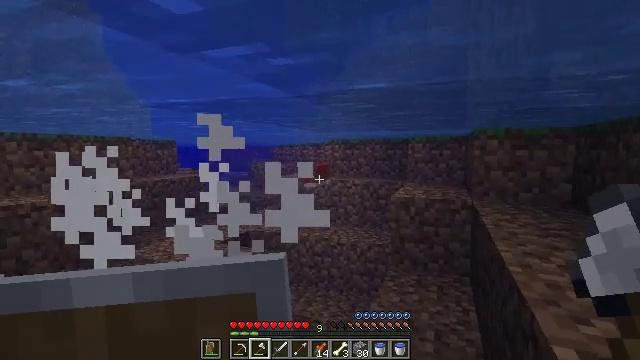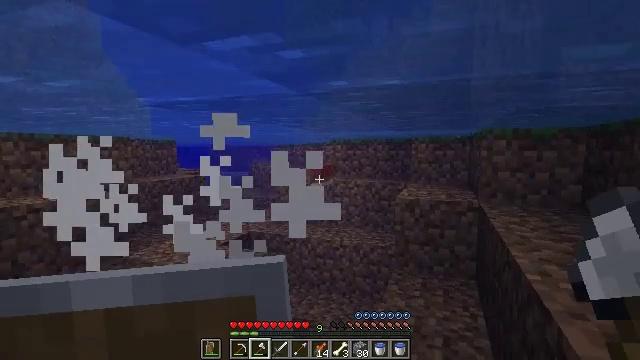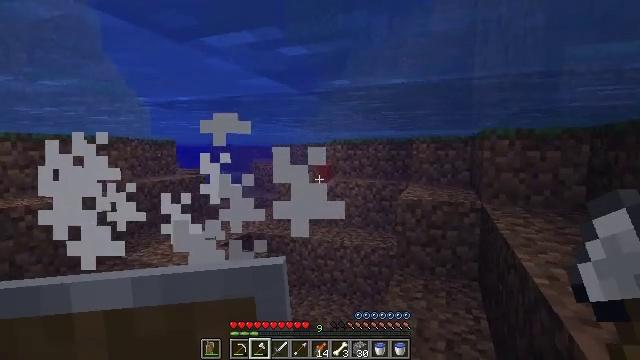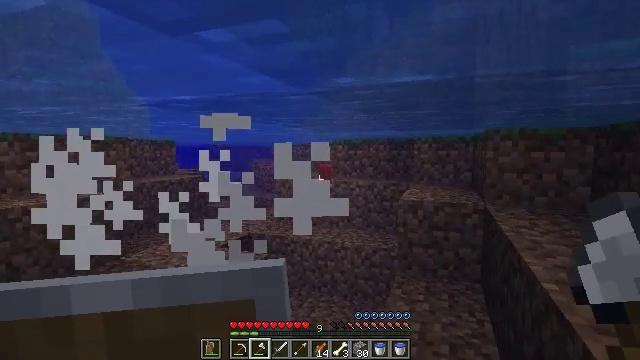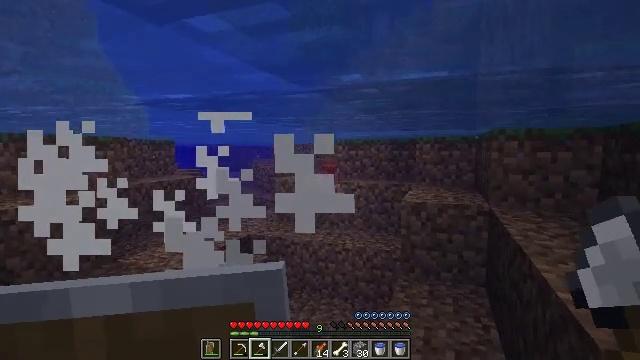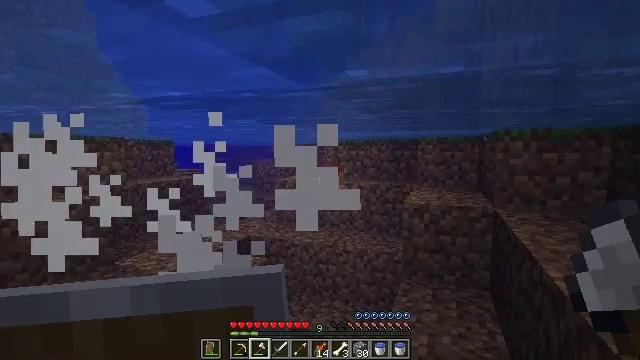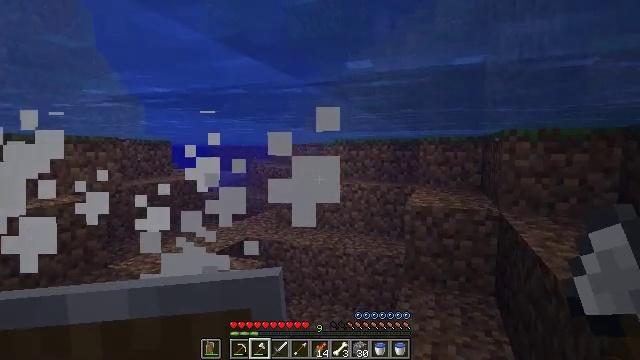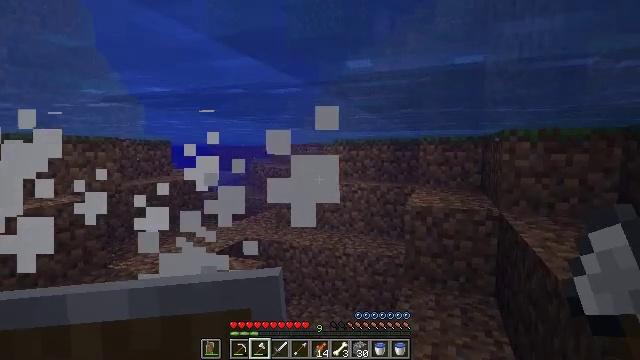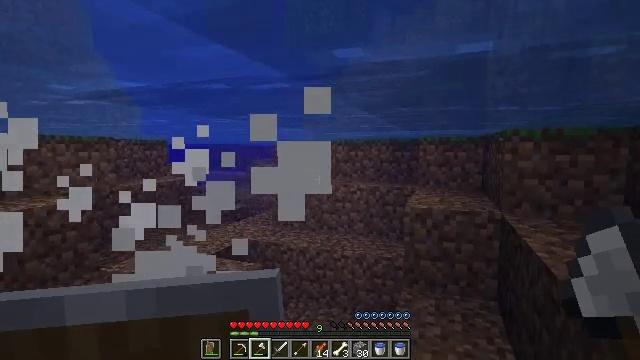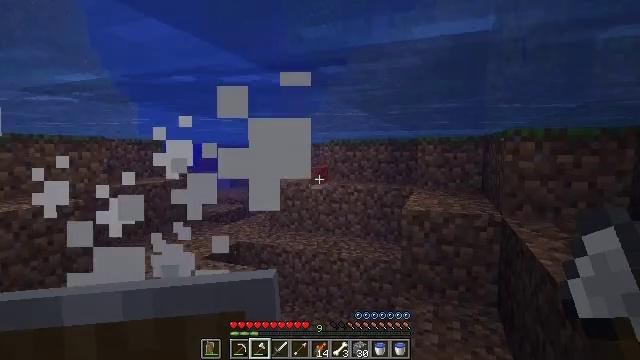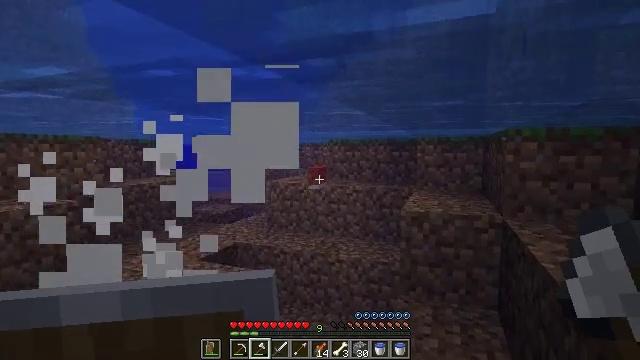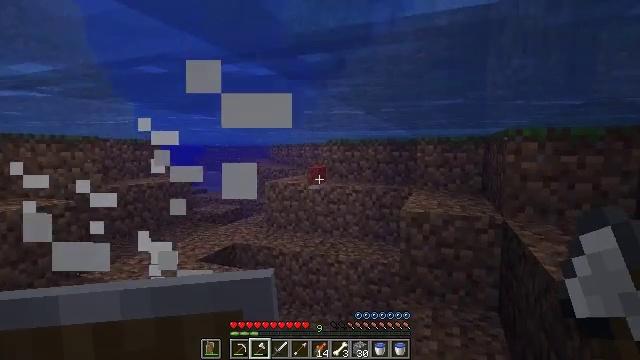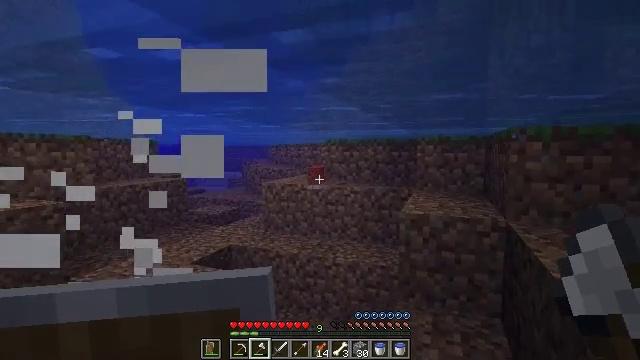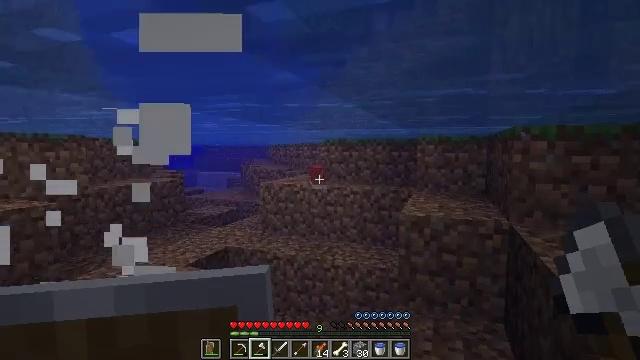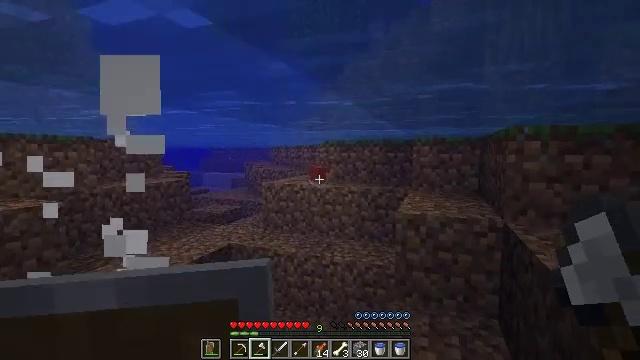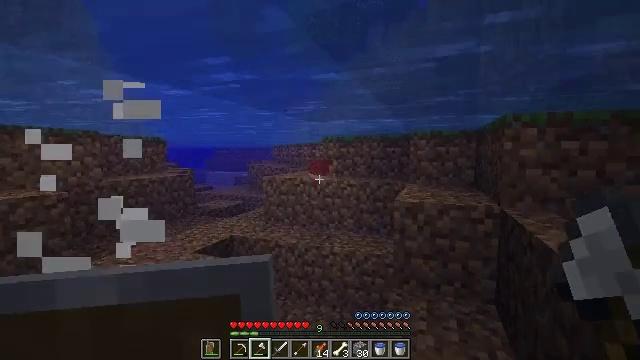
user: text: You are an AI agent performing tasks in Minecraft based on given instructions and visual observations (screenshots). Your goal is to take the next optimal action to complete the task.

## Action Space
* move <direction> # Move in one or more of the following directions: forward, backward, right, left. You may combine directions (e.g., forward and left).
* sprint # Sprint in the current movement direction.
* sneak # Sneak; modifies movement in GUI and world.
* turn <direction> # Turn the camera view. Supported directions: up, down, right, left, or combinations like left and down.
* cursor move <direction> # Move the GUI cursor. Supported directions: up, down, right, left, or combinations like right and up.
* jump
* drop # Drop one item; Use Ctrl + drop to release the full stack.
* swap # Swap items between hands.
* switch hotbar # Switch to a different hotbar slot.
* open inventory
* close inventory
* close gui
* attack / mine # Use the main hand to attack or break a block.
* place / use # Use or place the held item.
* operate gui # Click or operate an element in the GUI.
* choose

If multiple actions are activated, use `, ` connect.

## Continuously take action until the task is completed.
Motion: motion action
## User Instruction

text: Hunt fish.
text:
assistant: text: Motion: move forward
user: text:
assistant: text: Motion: move forward
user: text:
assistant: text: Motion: move forward
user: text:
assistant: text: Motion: move forward
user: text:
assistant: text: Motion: move forward
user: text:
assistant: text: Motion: move forward and move right
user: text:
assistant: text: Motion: move forward and move right
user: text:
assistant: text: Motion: move forward and move right
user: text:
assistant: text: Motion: move forward and move right
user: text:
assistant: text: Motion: move forward
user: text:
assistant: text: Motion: move forward
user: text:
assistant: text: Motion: move forward
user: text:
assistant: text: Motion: move forward, sprint
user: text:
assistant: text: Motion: move forward, sprint
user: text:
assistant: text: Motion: move forward, sprint
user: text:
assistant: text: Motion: move forward
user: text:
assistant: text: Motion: move forward
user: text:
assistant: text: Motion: move forward
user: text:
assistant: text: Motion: move forward
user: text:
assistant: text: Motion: move forward
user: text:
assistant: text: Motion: move forward
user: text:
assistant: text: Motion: move forward
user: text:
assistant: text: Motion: move forward, turn up
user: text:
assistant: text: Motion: move forward, turn up
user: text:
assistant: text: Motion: move forward, turn up
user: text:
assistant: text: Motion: move forward, turn up
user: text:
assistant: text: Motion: move forward, jump
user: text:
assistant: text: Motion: move forward, jump
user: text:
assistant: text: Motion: move forward, jump
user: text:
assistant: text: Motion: move forward, jump